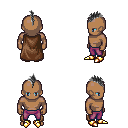
a pixel art fantasy rpg character, male body template, human, dark skin, brown cape, magenta pants, gray mohawk hairstyle, gold boots, four views (front, back, left, right), 2x2 character sprite sheet, small pixel art, hard edges, no anti-aliasing